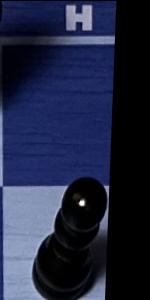
Label: Pawn_Black